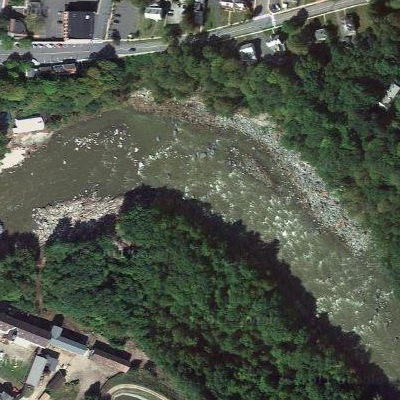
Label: RiverLake